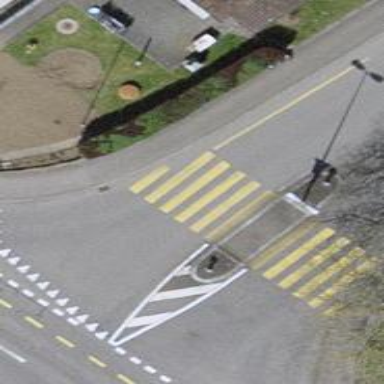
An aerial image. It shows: Kerb barrier.